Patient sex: F
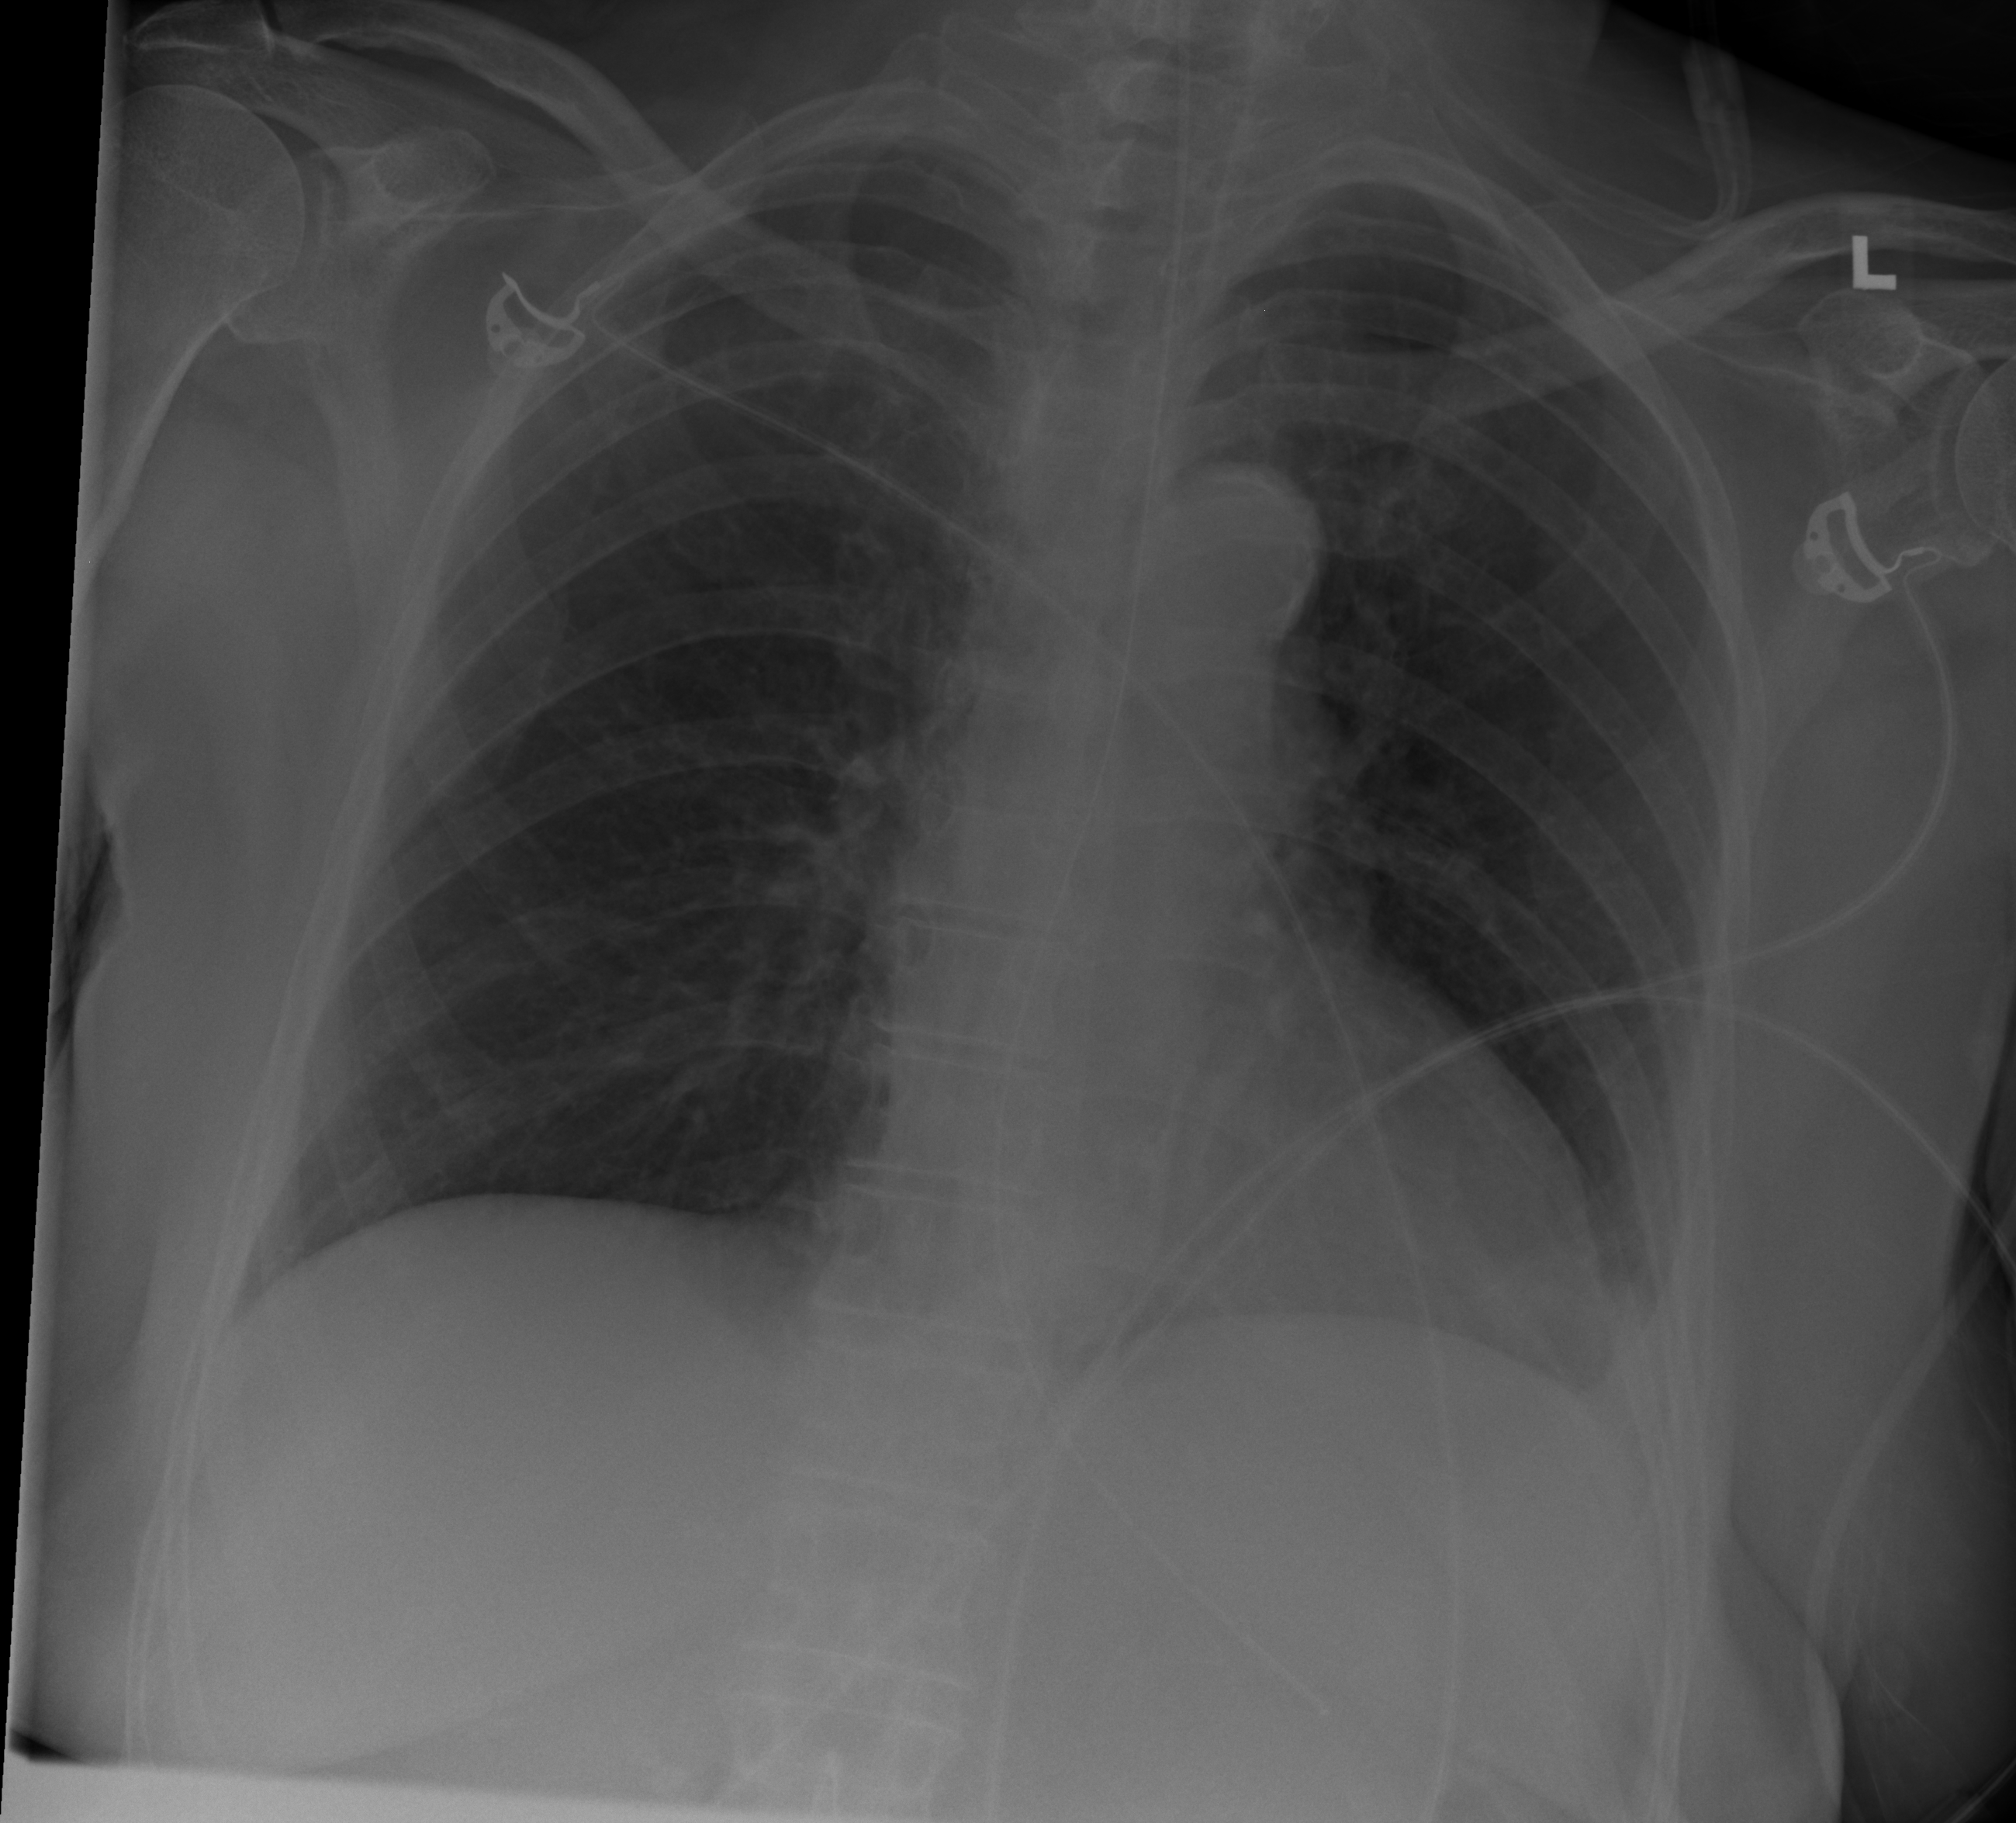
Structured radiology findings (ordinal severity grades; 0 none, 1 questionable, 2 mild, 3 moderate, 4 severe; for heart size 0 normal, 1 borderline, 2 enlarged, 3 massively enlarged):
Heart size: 0
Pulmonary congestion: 0
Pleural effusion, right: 0
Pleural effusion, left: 0
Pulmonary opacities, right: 0
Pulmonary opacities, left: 0
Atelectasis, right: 0
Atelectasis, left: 2